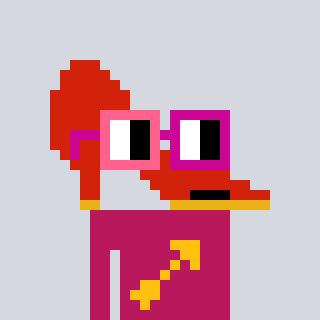
a pixel art character with square pink and red glasses, a highheel-shaped head and a darkpink-colored body on a cool background